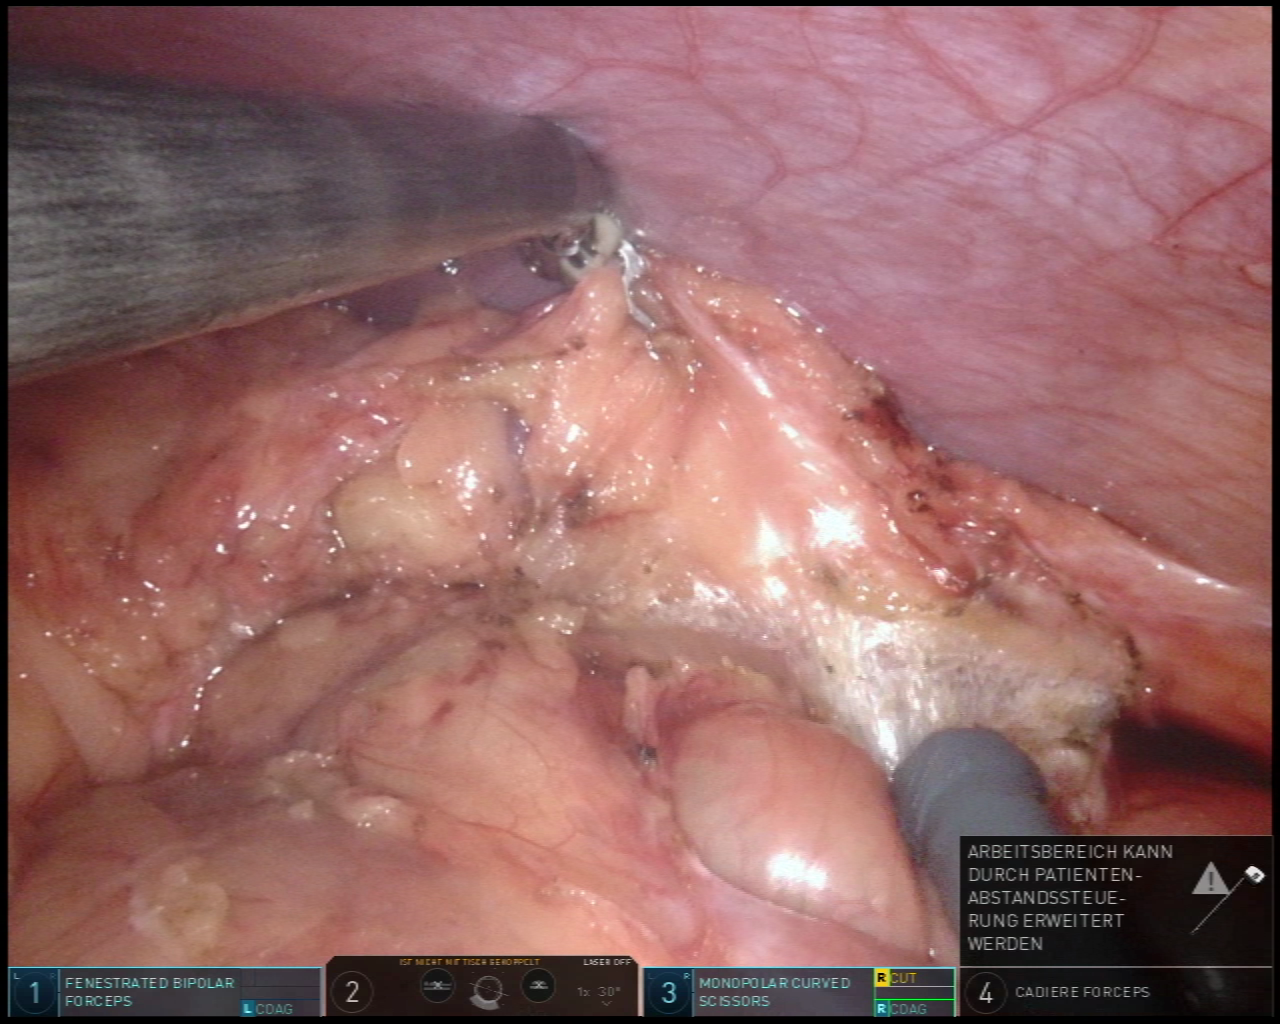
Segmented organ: abdominal_wall
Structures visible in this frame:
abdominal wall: yes
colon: yes
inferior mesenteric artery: no
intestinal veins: no
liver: no
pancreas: no
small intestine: no
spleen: no
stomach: no
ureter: no
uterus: no
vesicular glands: no